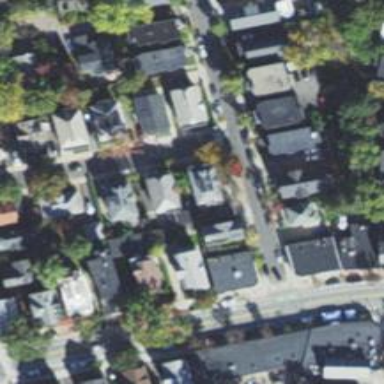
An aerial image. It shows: Charming neighbourhood.